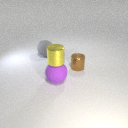
small brown metal cylinder in front of large gray rubber sphere